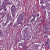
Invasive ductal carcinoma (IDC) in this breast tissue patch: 1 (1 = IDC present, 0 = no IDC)